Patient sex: F
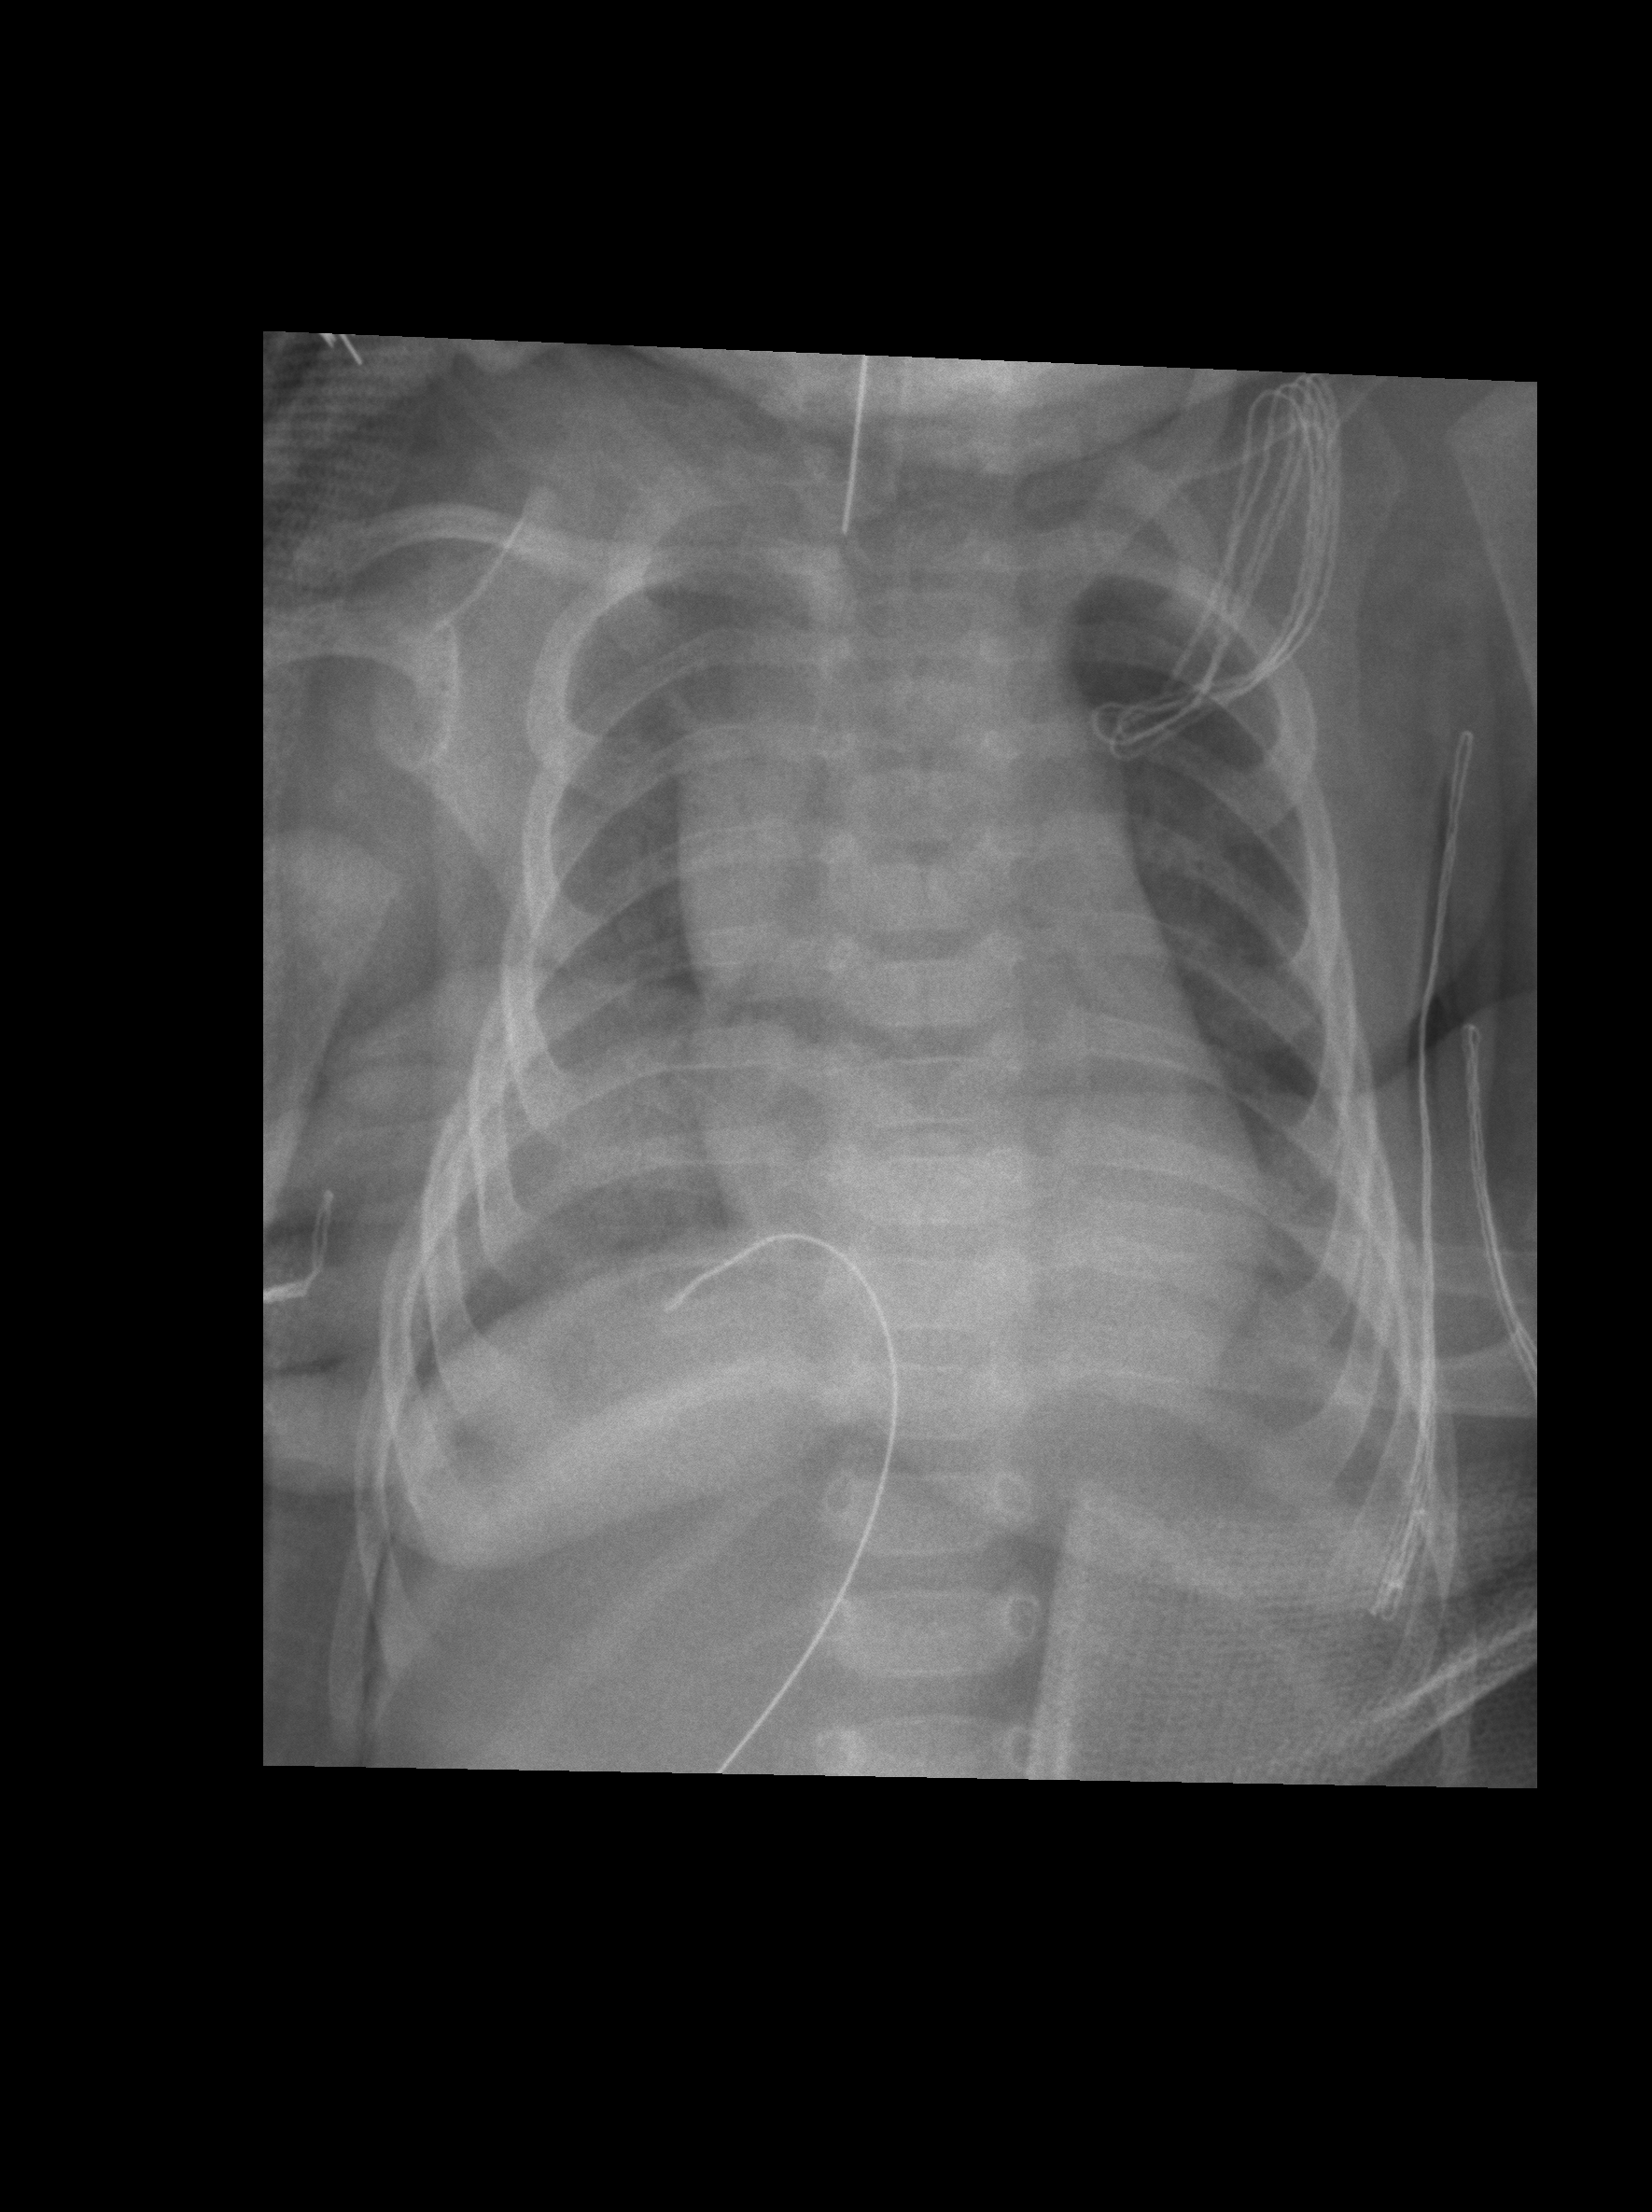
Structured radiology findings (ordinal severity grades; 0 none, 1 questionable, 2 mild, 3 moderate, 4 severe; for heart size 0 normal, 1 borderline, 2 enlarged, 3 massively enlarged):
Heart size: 0
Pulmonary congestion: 1
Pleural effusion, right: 0
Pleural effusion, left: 0
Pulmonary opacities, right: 2
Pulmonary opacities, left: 1
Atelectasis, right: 0
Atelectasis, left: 0